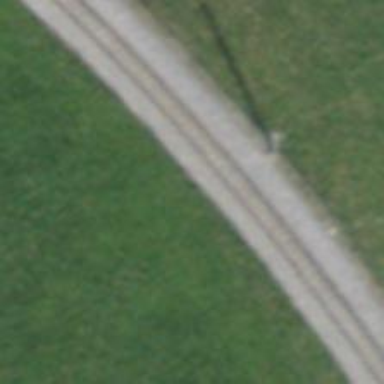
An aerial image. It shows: Narrow gauge railway with electrified contact lines.